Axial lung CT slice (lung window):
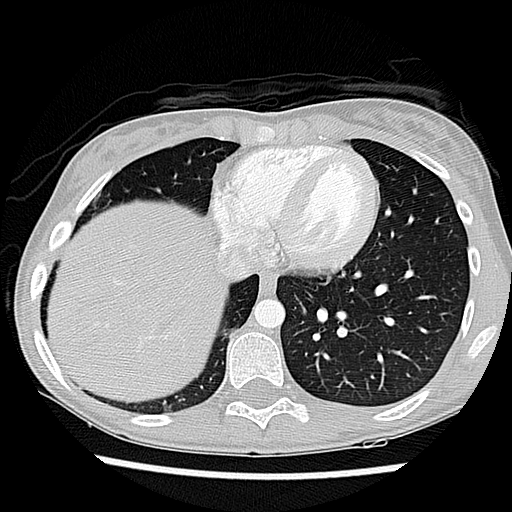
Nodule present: no